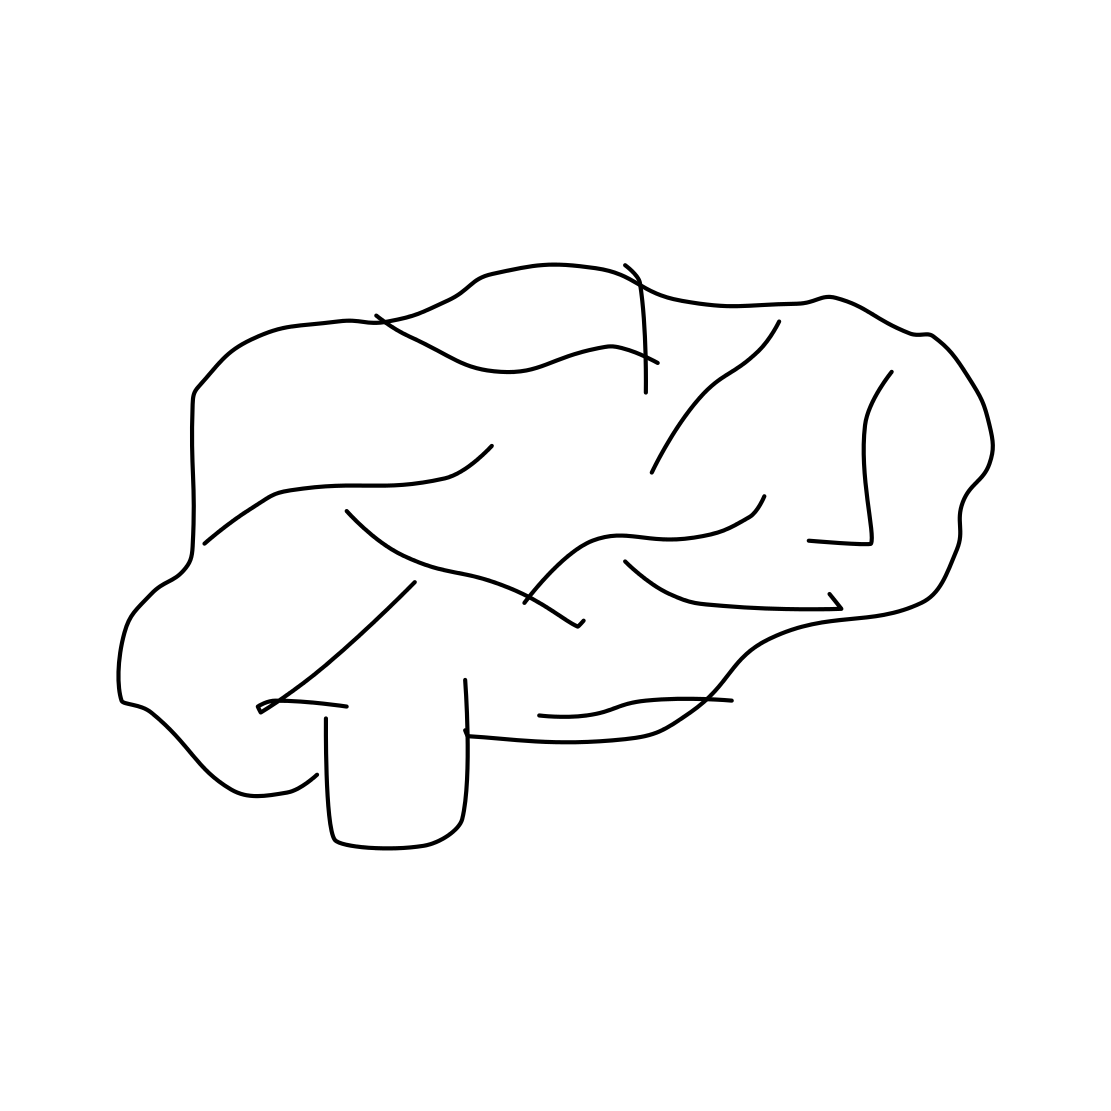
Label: brain